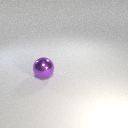
large purple metal sphere